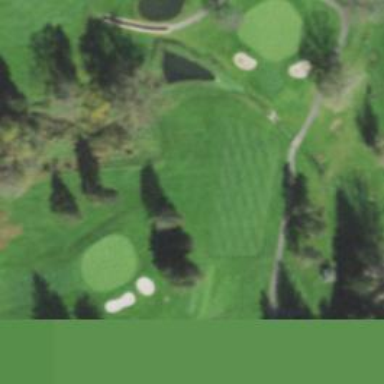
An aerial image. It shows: Scenic golf fairway.